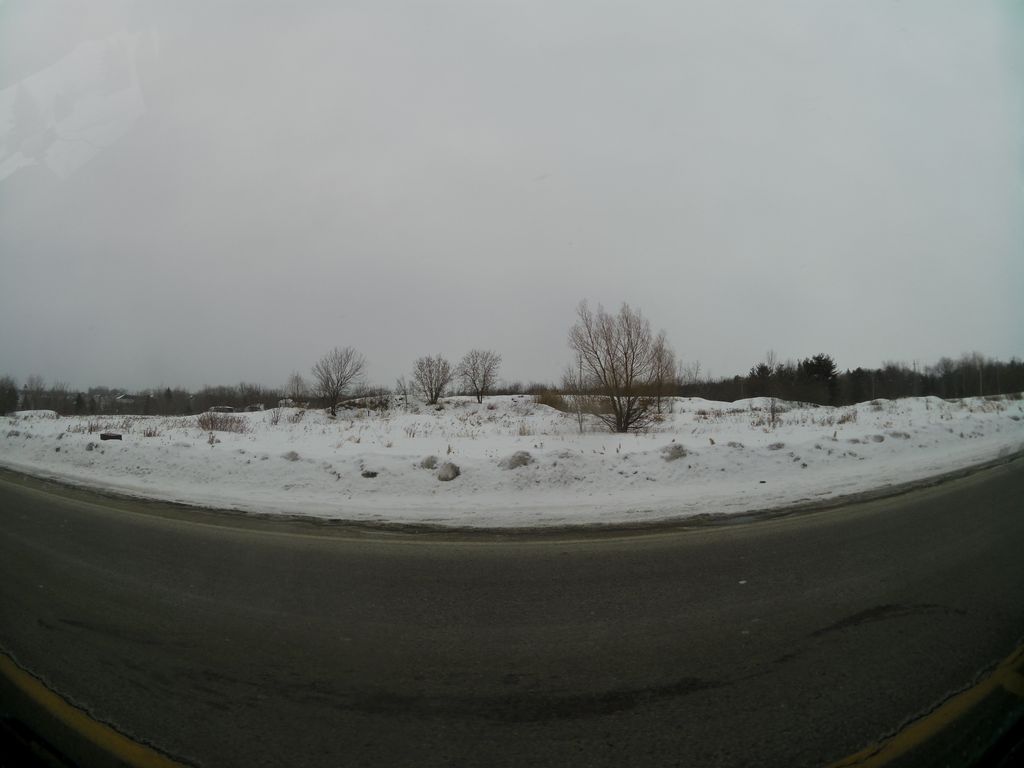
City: ottawa-gatineau